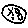
Label: moon